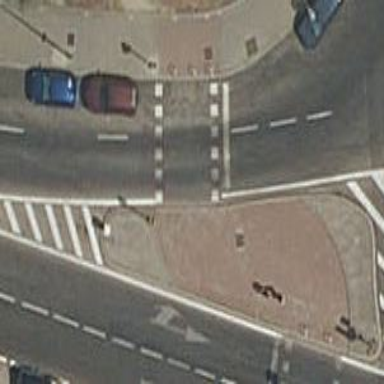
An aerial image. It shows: Road with traffic signals and zebra crossing with traffic signals.